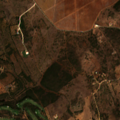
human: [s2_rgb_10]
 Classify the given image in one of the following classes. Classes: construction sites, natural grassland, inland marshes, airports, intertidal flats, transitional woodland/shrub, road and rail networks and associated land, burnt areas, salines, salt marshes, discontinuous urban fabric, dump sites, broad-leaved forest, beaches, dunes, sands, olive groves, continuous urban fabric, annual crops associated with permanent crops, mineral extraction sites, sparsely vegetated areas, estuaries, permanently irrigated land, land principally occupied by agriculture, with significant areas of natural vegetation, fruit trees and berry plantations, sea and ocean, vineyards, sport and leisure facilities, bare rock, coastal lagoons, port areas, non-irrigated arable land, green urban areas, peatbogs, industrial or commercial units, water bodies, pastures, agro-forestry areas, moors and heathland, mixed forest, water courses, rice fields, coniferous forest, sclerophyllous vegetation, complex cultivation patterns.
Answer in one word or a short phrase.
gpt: sport and leisure facilities, fruit trees and berry plantations, land principally occupied by agriculture, with significant areas of natural vegetation, sclerophyllous vegetation